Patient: sex F, age 27
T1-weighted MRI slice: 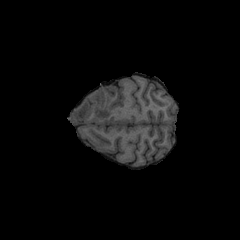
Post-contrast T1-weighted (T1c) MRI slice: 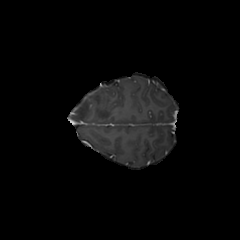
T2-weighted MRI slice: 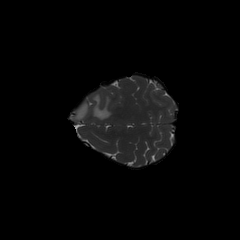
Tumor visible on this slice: yes
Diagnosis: Astrocytoma, IDH-mutant
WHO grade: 4